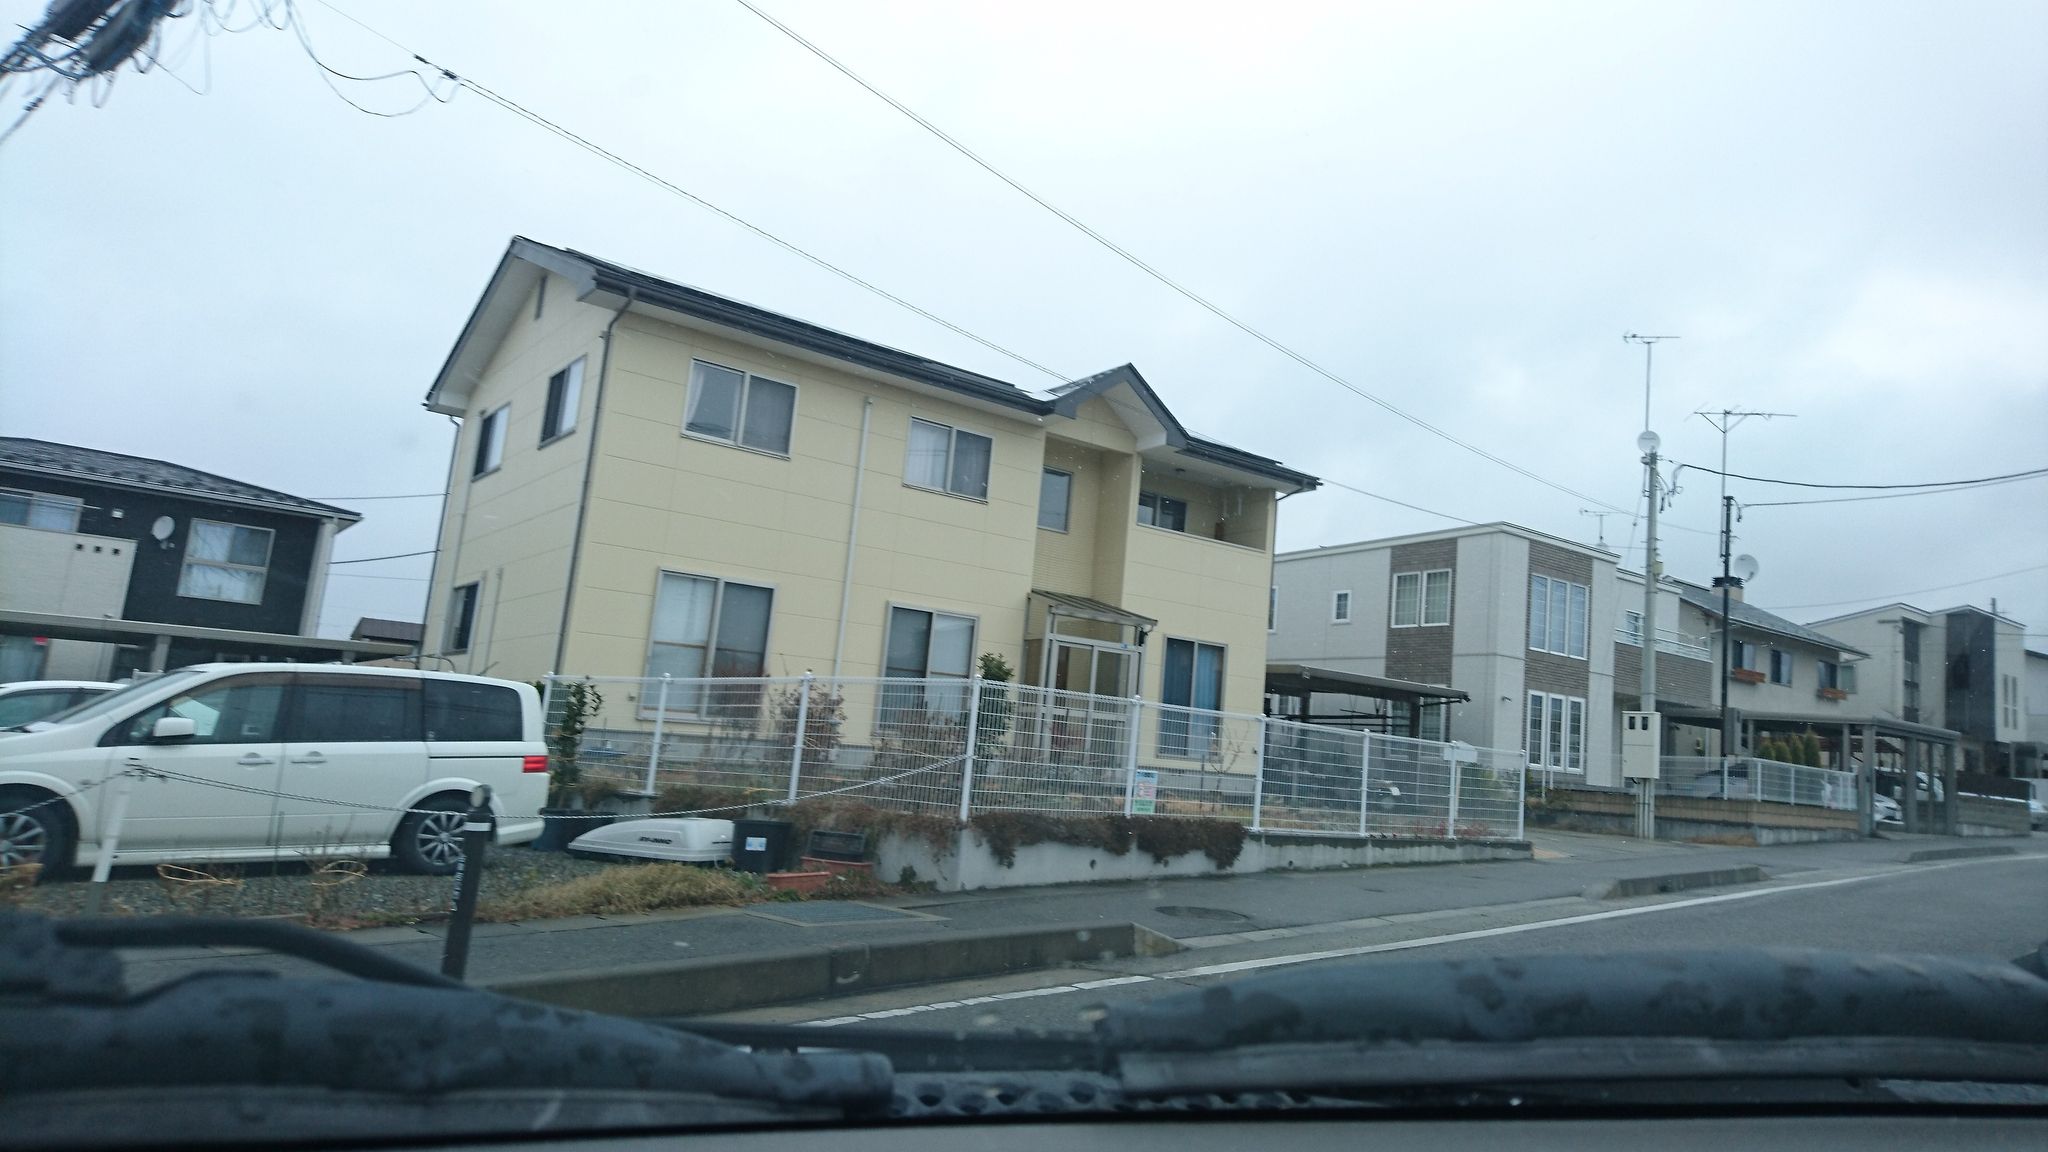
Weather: snowy
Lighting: day
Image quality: good
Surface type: driving surface
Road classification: residential
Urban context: urban centre
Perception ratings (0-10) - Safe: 2.45, Lively: 2.53, Beautiful: 2.58, Boring: 5.88, Depressing: 6.17, Wealthy: 1.88